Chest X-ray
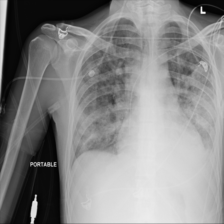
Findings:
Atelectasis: negative
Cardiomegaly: negative
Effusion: negative
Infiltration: negative
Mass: negative
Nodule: negative
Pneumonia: negative
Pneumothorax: negative
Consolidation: negative
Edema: negative
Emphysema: negative
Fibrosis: negative
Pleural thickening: negative
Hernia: negative